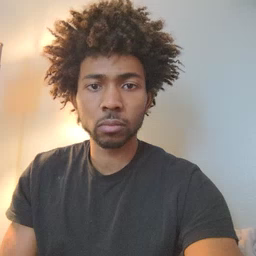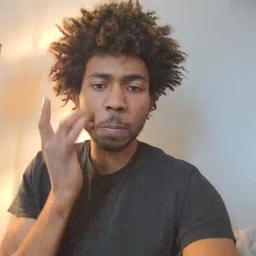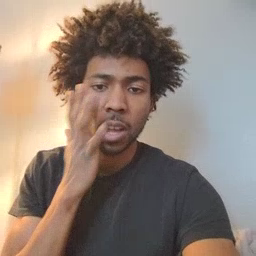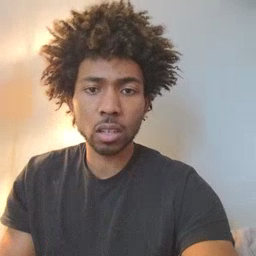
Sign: bee